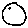
Label: moon